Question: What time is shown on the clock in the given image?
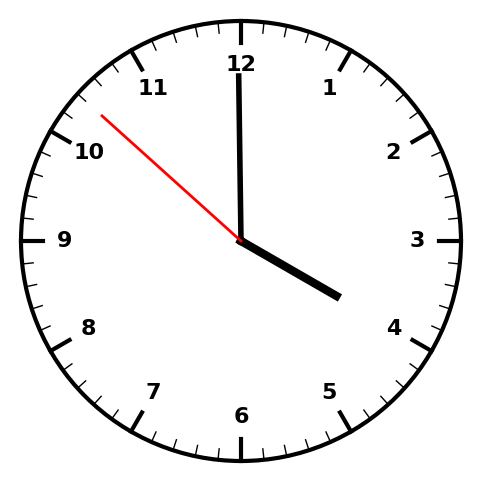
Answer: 03:59:52